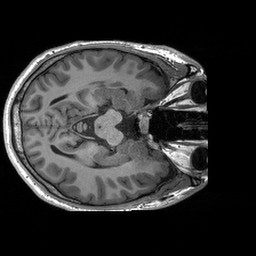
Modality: T1w
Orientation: axial
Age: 23
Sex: male
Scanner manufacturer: siemens
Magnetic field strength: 3 T
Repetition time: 2.3 s
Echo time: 0.00233 s